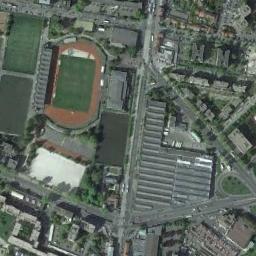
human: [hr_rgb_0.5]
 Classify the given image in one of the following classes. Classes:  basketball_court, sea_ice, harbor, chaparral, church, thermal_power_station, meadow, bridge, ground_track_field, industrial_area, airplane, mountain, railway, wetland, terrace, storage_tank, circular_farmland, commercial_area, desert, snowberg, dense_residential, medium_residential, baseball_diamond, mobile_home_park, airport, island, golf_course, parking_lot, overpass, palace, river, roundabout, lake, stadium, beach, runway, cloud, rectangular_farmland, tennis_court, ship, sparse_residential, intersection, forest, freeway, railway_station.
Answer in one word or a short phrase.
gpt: ground_track_field